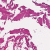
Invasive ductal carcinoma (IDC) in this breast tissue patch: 0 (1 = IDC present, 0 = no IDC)